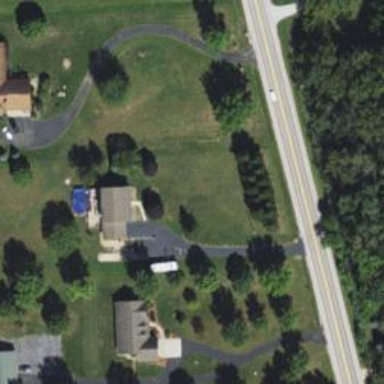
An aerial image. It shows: Driveway.